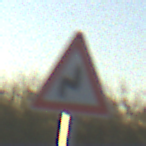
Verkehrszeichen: DoppelkurveRechts
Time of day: SunriseSunset
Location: Outdoor (RoadRail)
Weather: Clear
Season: NotSpecified
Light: Natural